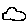
Label: cloud